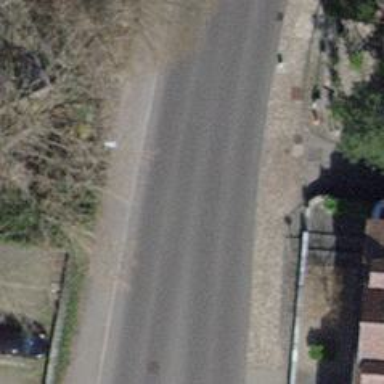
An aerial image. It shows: Secondary road with separate asphalt sidewalk.